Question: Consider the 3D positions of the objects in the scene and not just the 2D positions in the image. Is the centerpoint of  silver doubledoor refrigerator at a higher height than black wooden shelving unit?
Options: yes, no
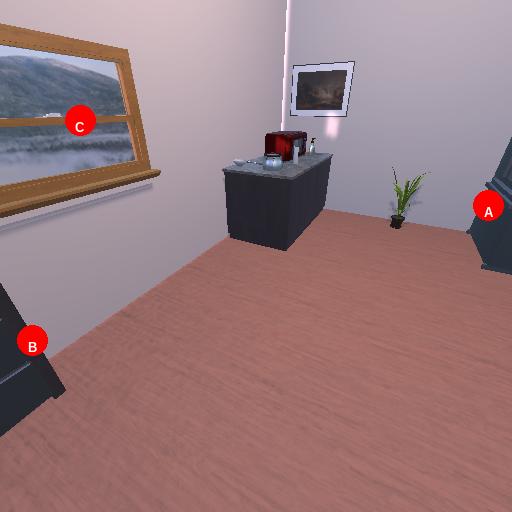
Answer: yes